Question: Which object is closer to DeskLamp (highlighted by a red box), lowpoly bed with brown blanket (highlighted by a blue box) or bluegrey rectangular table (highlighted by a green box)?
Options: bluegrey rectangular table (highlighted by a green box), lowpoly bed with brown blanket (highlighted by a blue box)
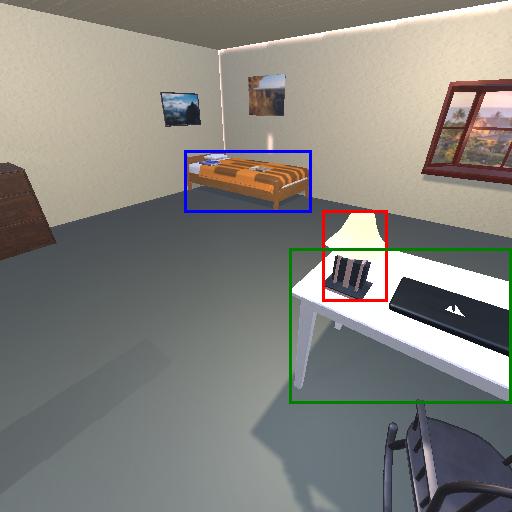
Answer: bluegrey rectangular table (highlighted by a green box)